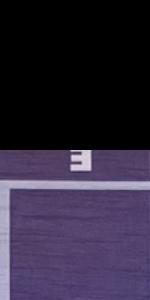
Label: Empty